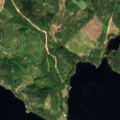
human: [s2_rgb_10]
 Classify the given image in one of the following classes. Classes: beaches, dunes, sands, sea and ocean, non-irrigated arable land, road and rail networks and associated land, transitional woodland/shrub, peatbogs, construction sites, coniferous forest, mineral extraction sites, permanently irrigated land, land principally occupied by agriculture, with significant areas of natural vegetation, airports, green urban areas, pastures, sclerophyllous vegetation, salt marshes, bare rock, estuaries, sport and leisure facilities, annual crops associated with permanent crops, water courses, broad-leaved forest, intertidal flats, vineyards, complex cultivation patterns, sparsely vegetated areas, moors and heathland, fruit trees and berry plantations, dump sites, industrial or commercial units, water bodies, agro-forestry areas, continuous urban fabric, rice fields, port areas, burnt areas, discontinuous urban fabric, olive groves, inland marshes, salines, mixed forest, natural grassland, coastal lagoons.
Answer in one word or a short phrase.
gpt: coniferous forest, mixed forest, water bodies